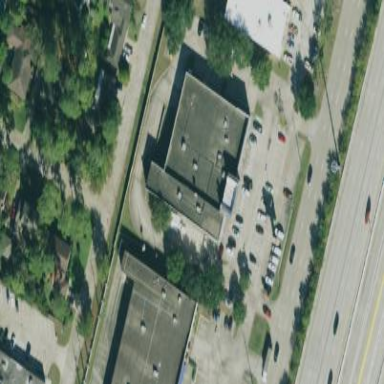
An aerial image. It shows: Building.